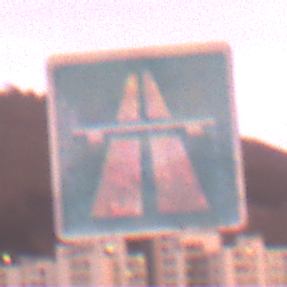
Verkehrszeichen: Autobahn
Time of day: SunriseSunset
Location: Outdoor (Urban)
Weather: PartlyCloudy
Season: NotSpecified
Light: Natural